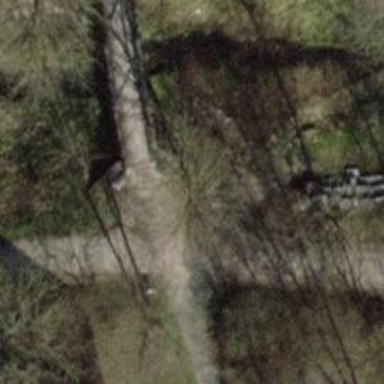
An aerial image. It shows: Footway bridge.